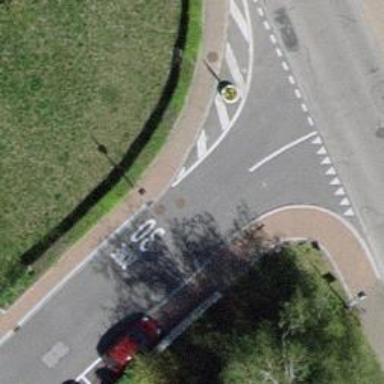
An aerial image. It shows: Marked road crossing.